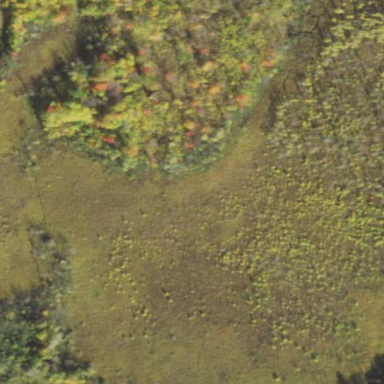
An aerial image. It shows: Marsh wetland.